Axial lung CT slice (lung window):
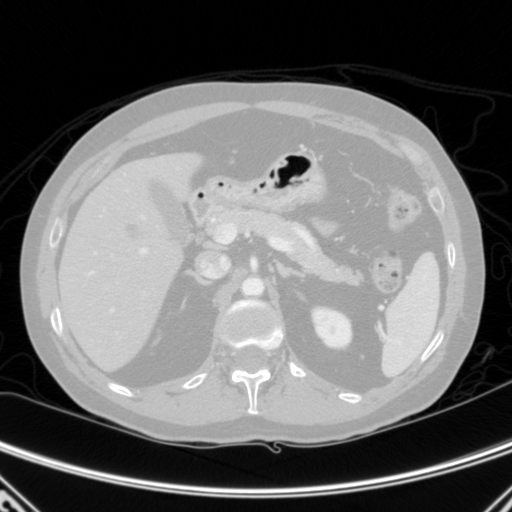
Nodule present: no